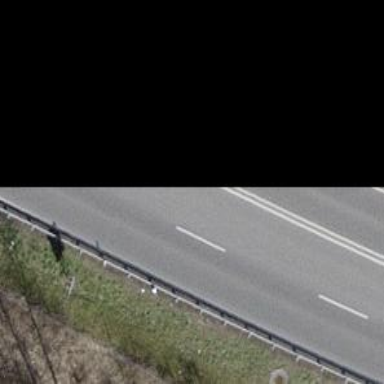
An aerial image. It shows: Asphalt motorway categorized as trunk road.